Interaction volume radius: 5 \u00c5
Interaction volume height: 15 \u00c5
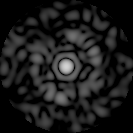
Disorder parameter: 0.848